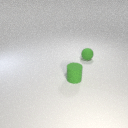
small green rubber sphere behind small green rubber cylinder